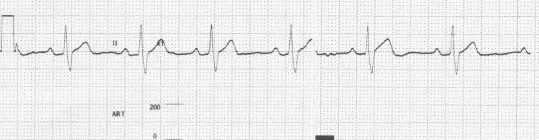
Electrocardiographic changes before CPR. A; Initial electrocardiogram: HR=75 bpm.
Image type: electrography (ekg)